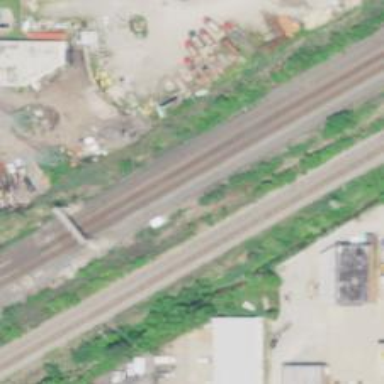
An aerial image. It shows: Railway service station.